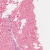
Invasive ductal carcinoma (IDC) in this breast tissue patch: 0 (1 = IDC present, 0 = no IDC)